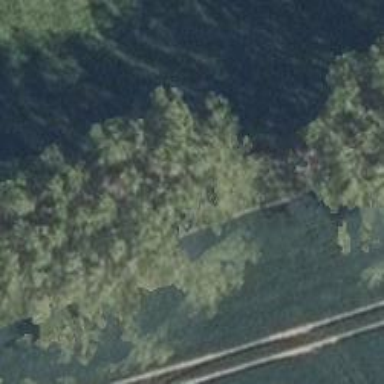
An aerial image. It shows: Row of trees in natural setting.